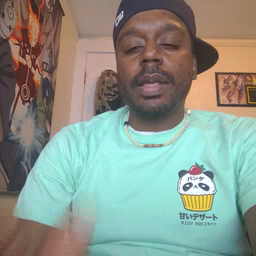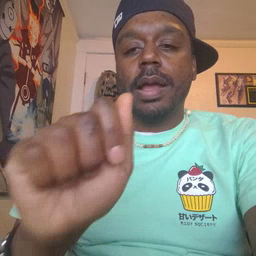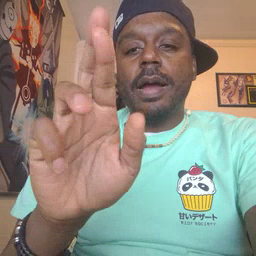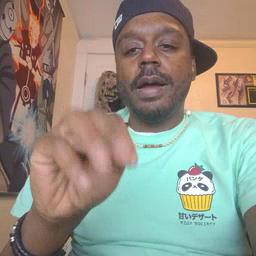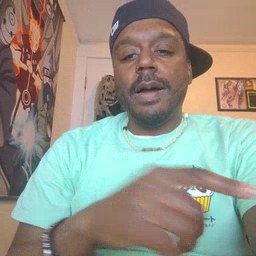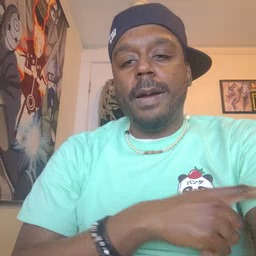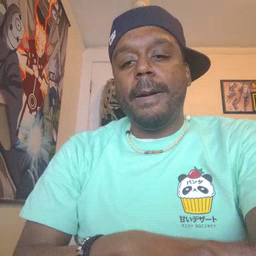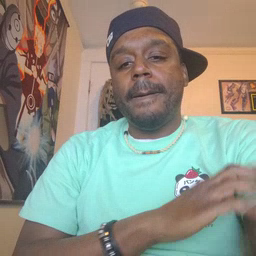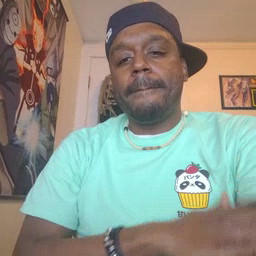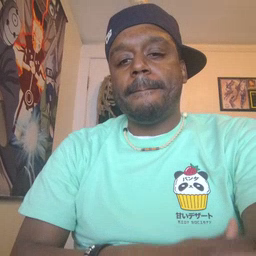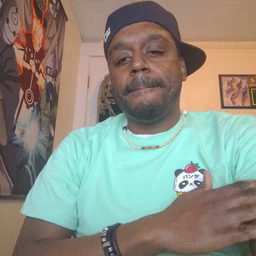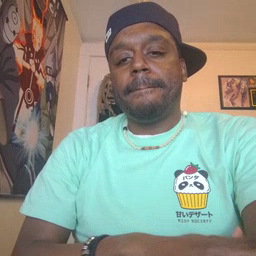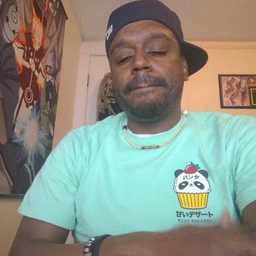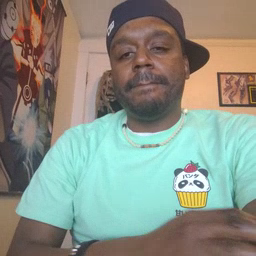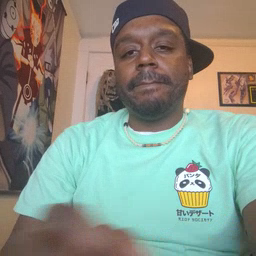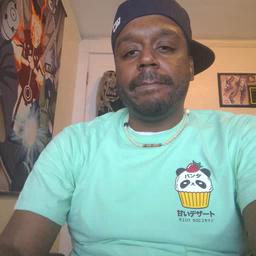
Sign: arm